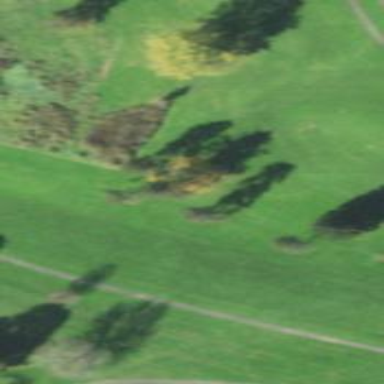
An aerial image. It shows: Scenic golf fairway.